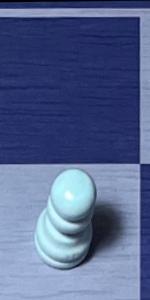
Label: Pawn_White